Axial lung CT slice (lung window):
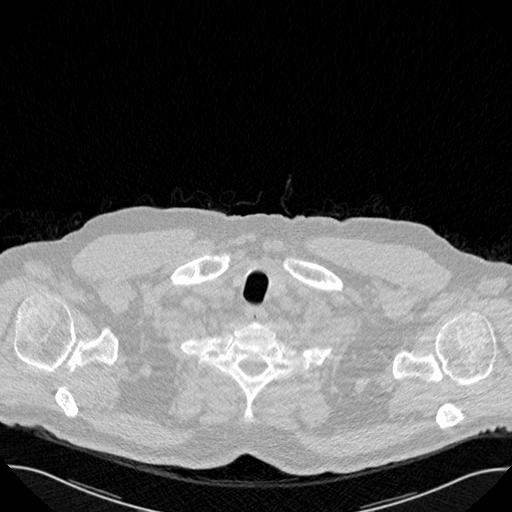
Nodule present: no